Field crop: maize
Growth stage: 1
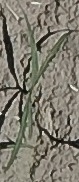
Species: sorghum